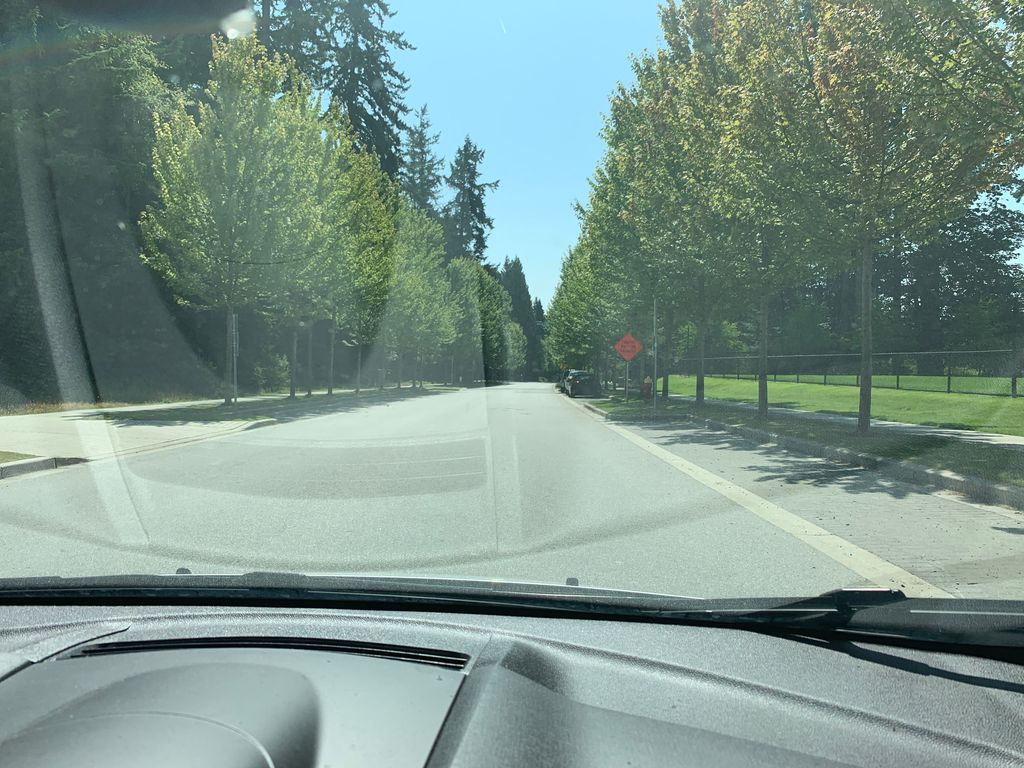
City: vancouver